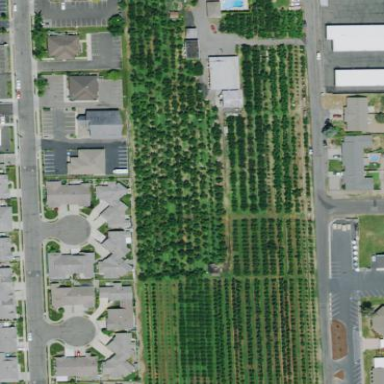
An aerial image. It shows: Orchard.